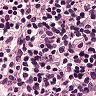
Metastatic tissue present: no